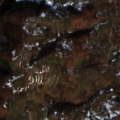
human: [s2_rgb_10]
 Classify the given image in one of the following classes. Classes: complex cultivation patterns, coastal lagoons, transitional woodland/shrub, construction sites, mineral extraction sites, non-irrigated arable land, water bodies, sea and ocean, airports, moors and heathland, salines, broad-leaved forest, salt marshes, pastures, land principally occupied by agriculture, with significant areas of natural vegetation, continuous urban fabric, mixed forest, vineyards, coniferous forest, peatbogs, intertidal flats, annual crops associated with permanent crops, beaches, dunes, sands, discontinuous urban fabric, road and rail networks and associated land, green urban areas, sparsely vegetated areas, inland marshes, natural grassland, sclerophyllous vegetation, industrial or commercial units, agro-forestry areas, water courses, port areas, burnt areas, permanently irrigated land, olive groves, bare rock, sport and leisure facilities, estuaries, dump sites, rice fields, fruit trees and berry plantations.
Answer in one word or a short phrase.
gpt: pastures, land principally occupied by agriculture, with significant areas of natural vegetation, broad-leaved forest